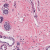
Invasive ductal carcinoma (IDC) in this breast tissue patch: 0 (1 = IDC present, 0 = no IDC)